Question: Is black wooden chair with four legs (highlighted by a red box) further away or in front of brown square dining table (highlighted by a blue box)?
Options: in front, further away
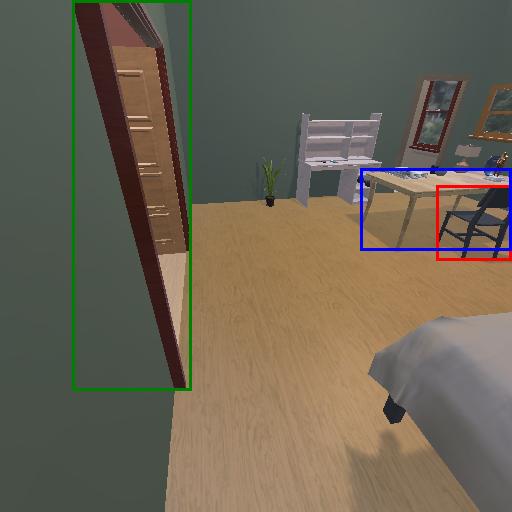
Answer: in front